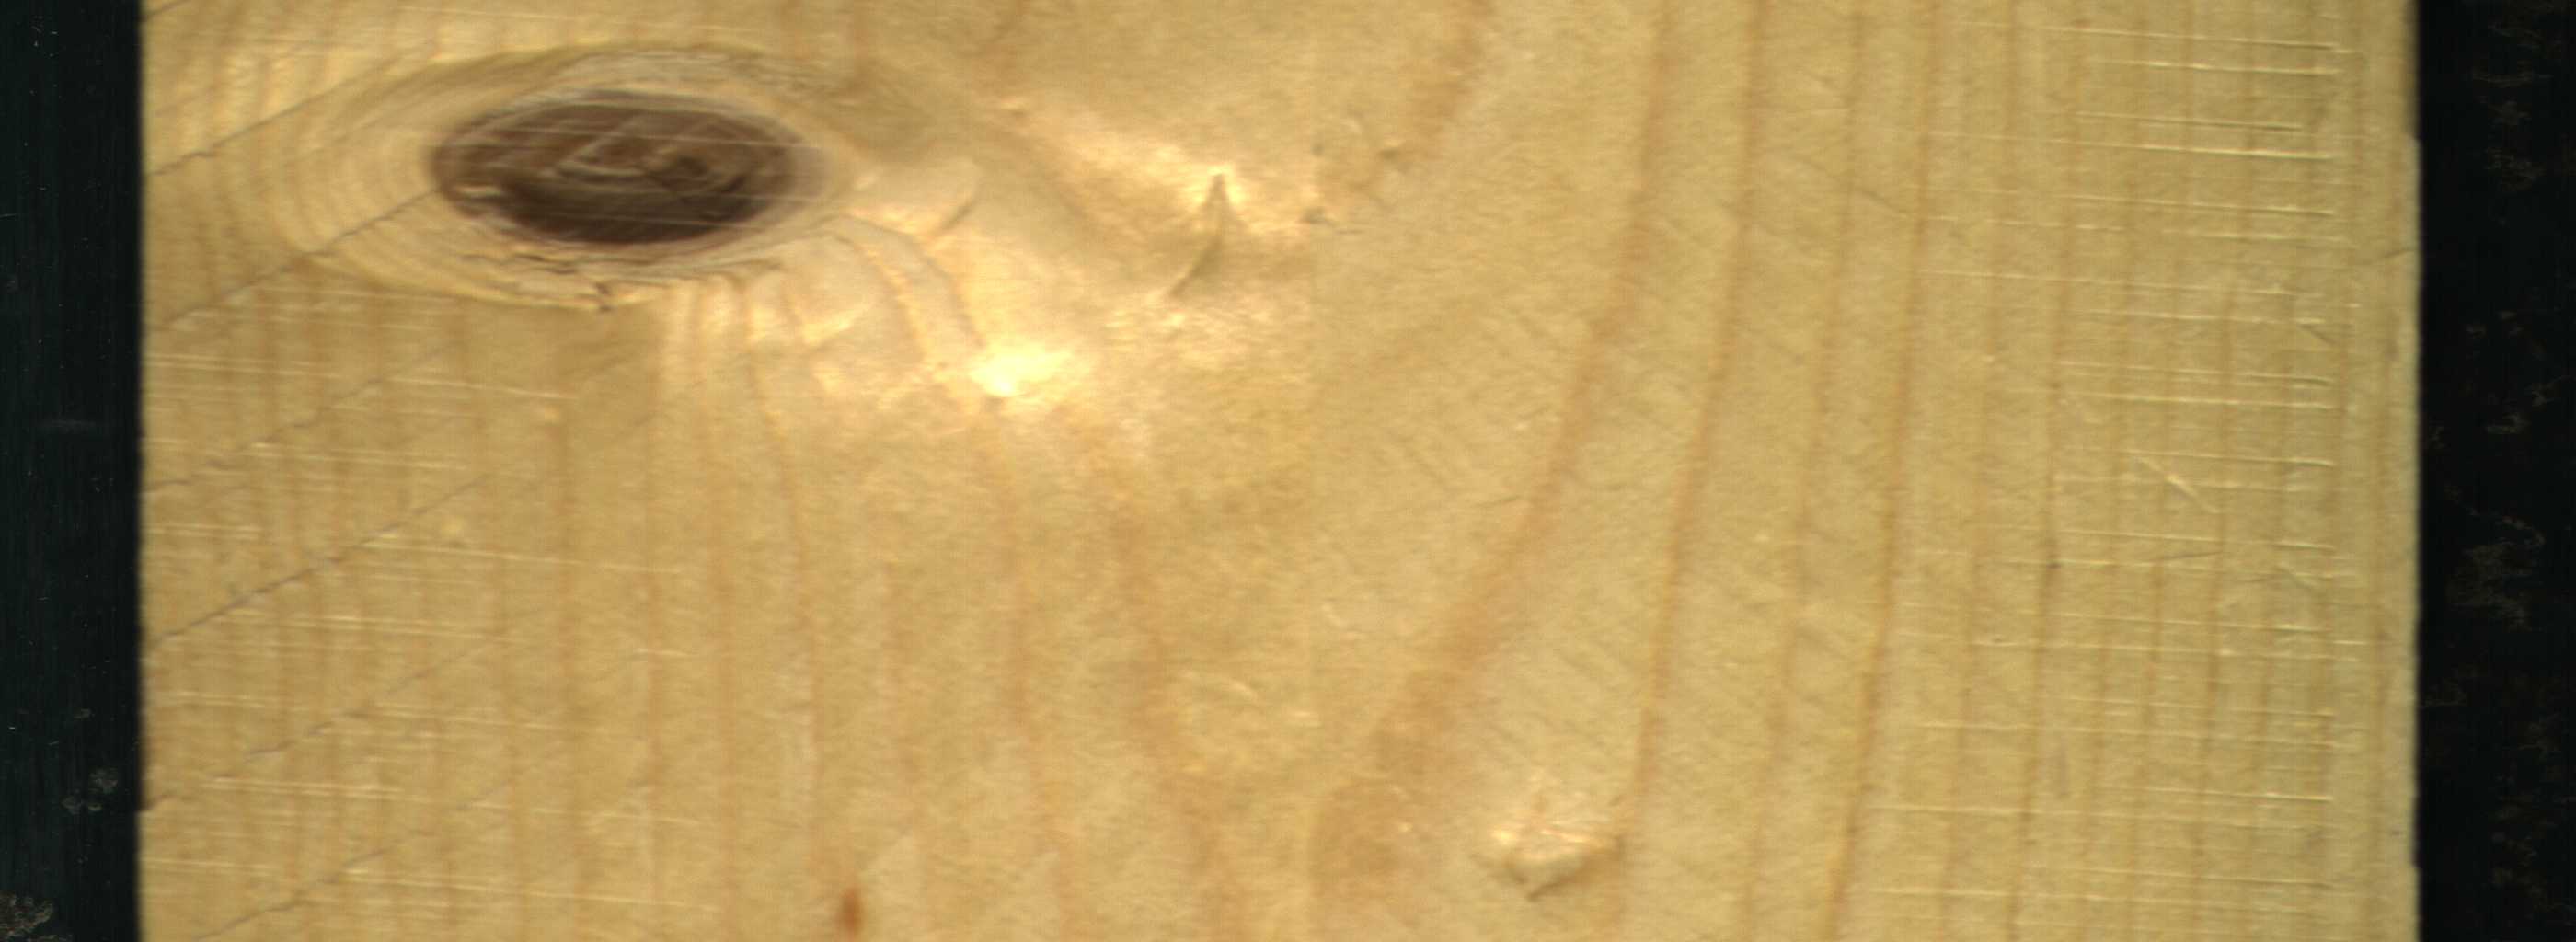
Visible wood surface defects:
Live_Knot